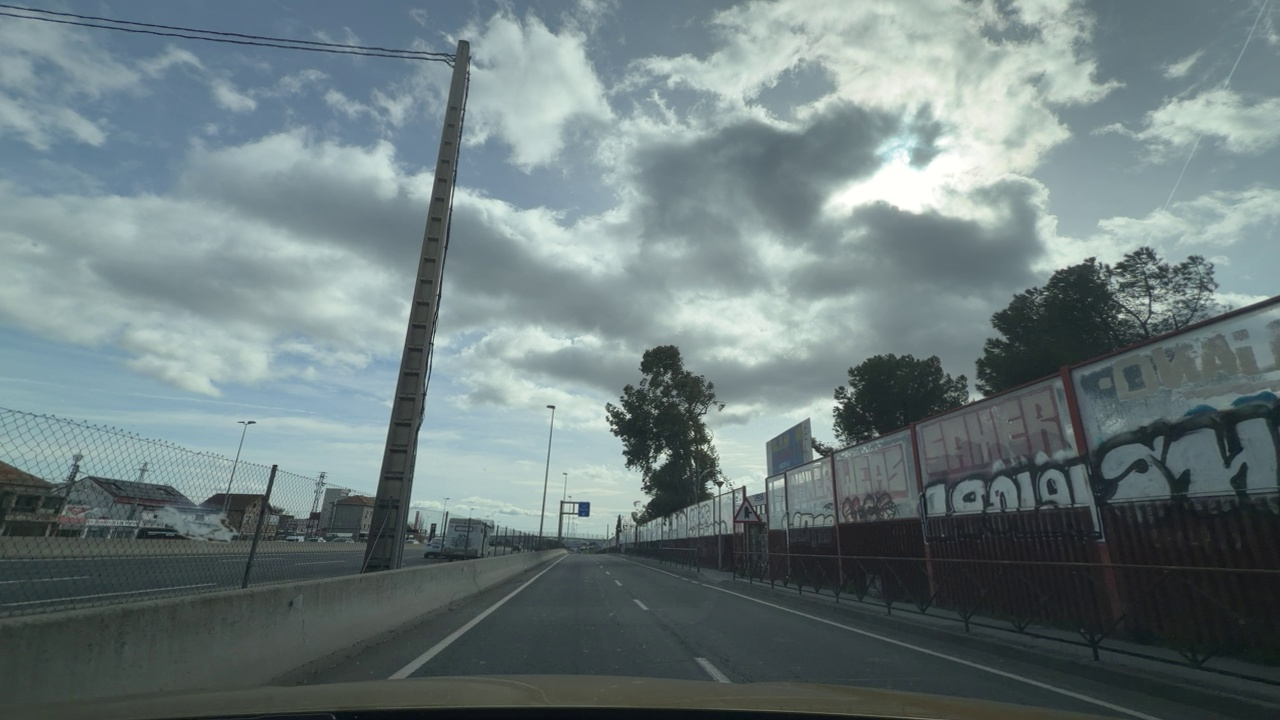
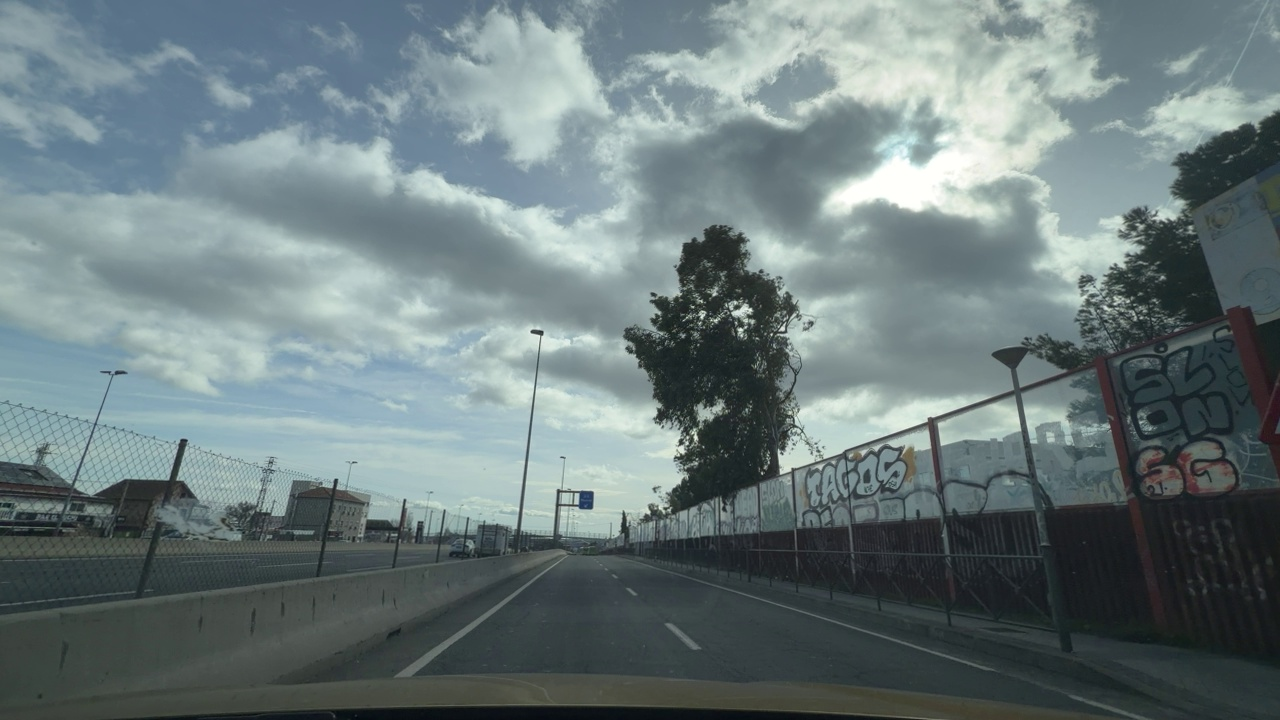
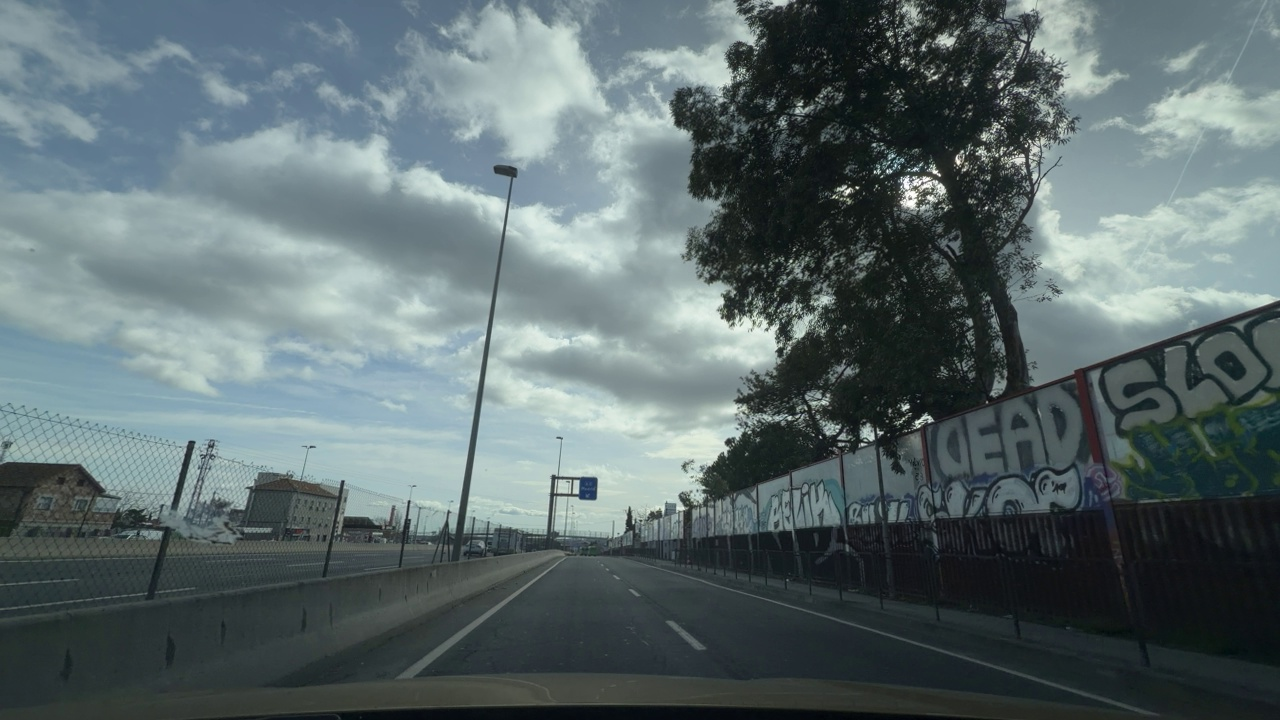
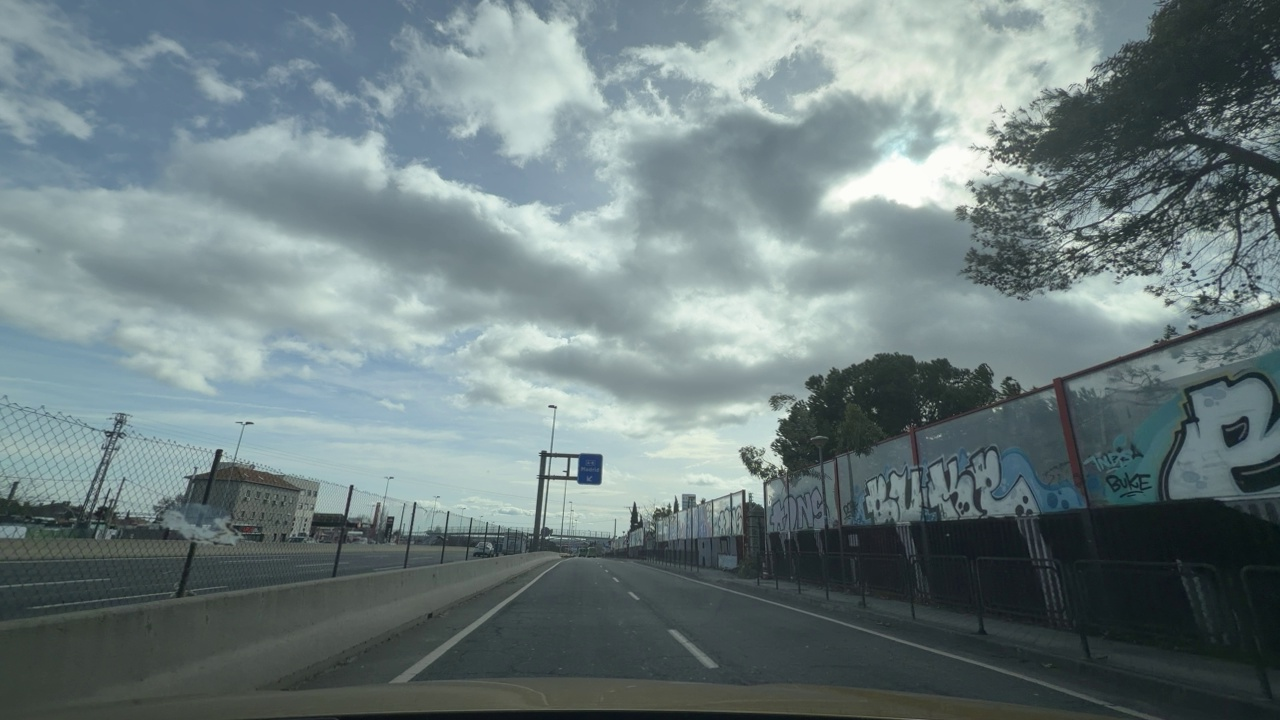
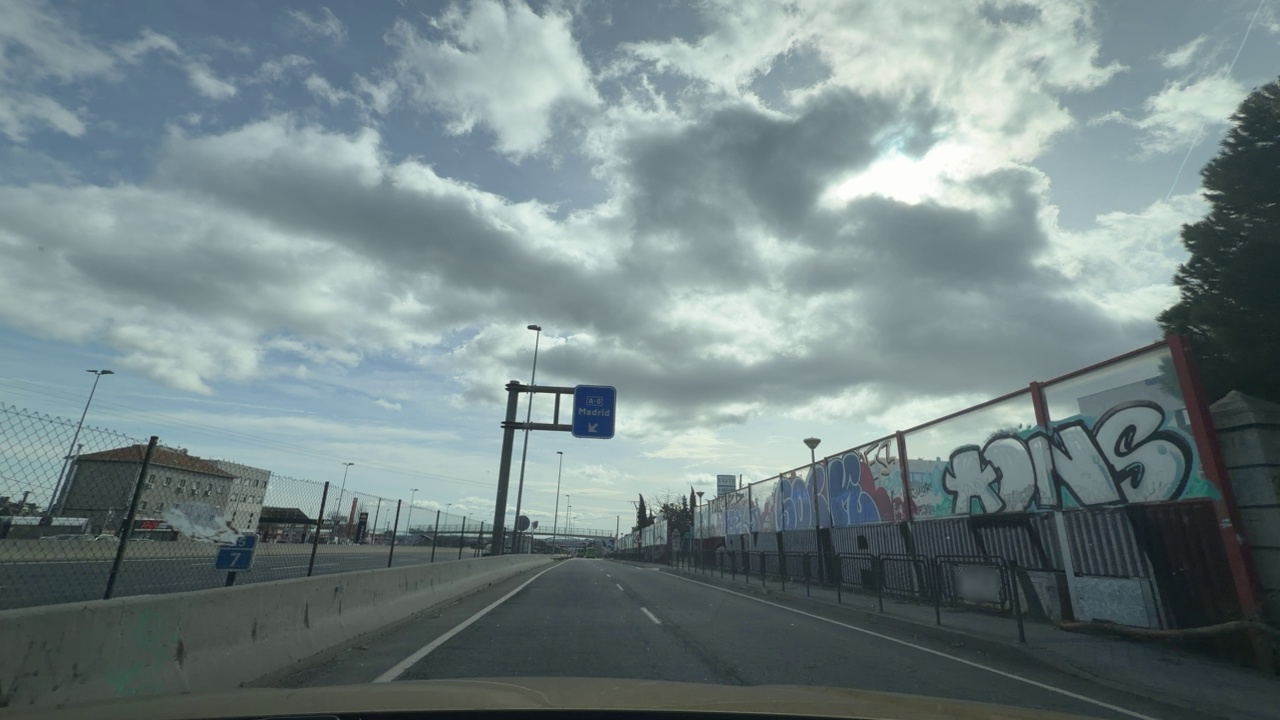
Situation: empty
Question: Are vehicles present on the right side of the ego lane?
Answer: No
Reasoning: The road with 2 lanes is empty.

Situation: empty
Question: Are vehicles parked parallel or perpendicular to the roadway near the ego lane?
Answer: No
Reasoning: No vehicles near.

Situation: empty
Question: Does the environment indicate an urban road where curbside parking is permitted?
Answer: No
Reasoning: No parking permitted.

Situation: empty
Question: Is the ego vehicle traveling in a middle lane with traffic lanes on both sides?
Answer: No
Reasoning: On the left side.